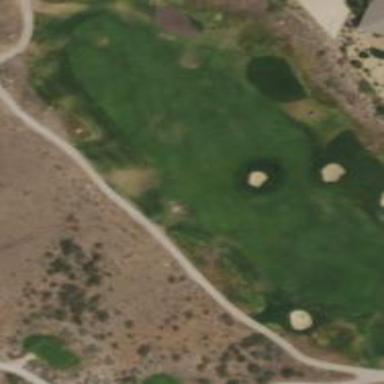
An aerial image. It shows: Golf hole.